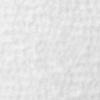
Label: no_change